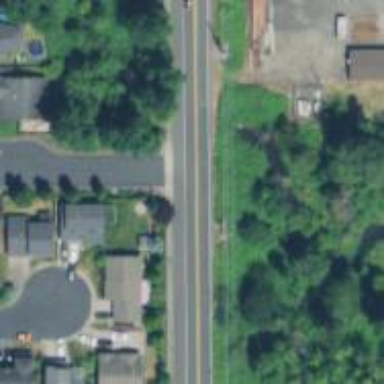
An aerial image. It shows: Tertiary road with sidewalk on the left.